Chest X-ray:
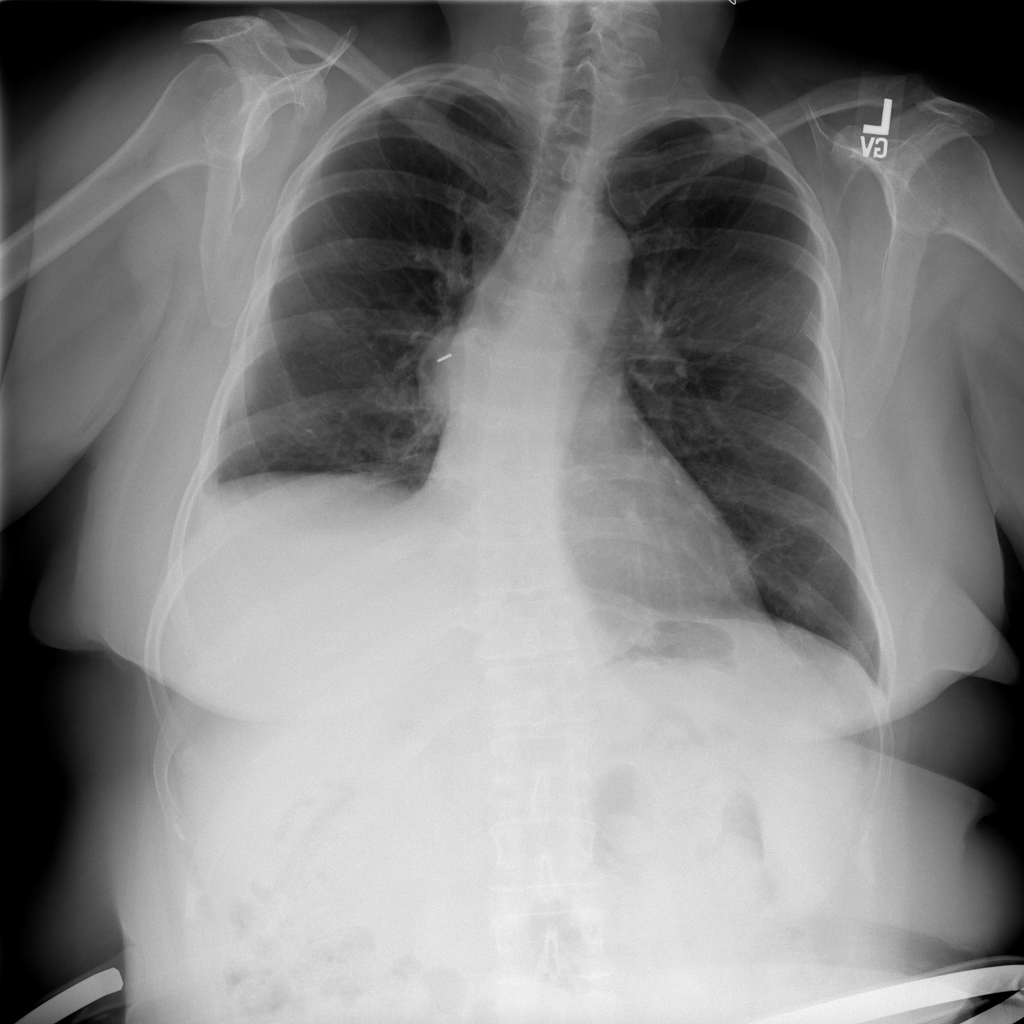
Findings: Pleural Thickening
No abnormal finding: no